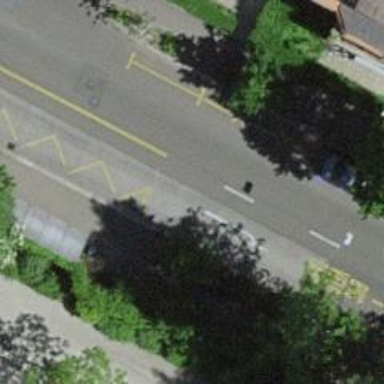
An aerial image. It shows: Secondary road with asphalt surface. There is cycleway on the right shared with buses.